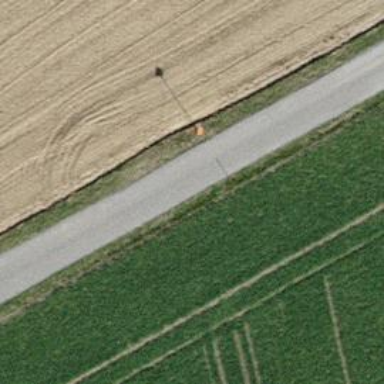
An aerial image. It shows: Aerial marker.